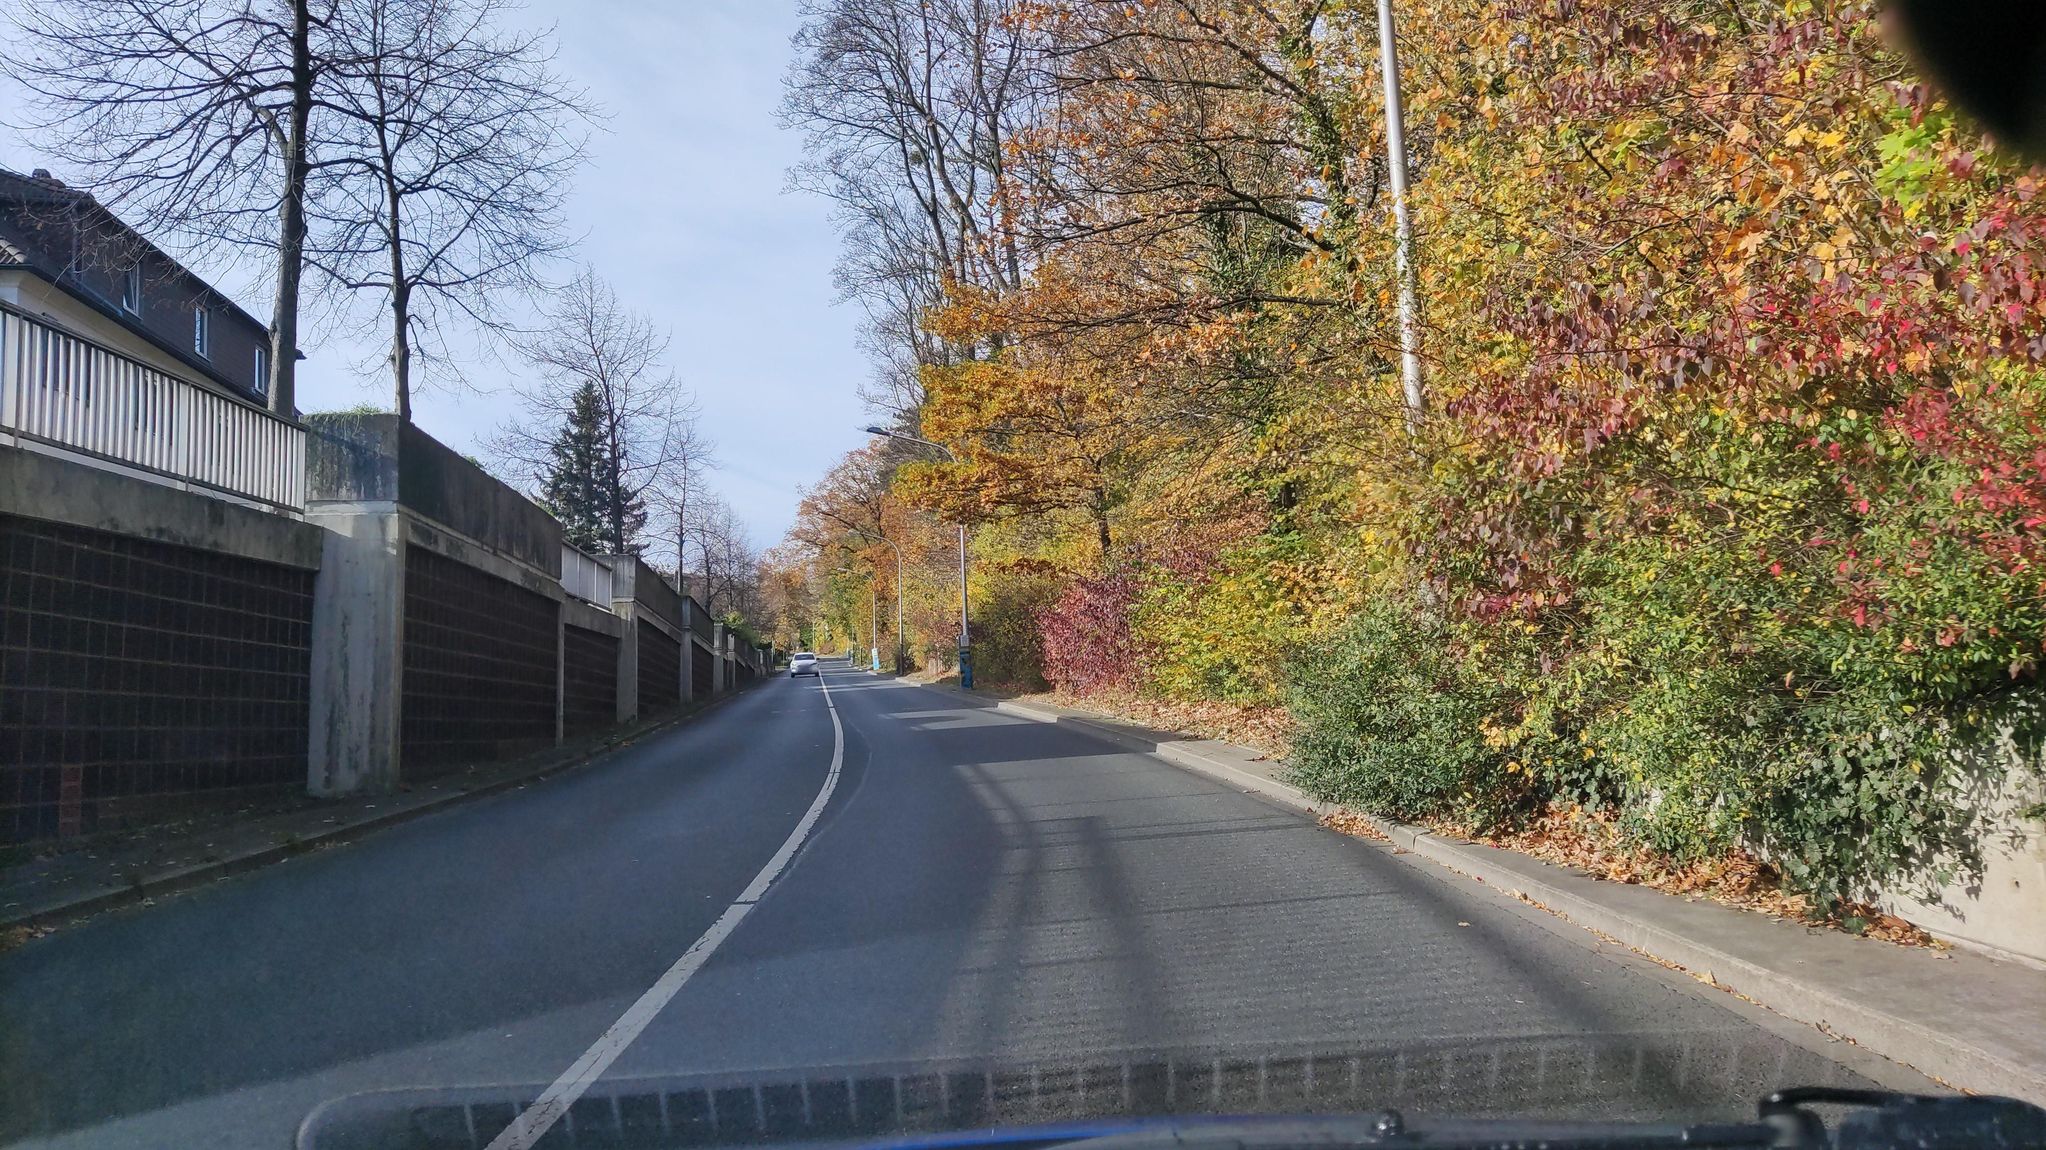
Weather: clear
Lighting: day
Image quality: slightly poor
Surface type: cycling surface
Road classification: razed
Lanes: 2, 4
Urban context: dense urban cluster
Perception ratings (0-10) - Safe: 3.43, Lively: 3.83, Beautiful: 8.82, Boring: 4.67, Depressing: 2.39, Wealthy: 1.56